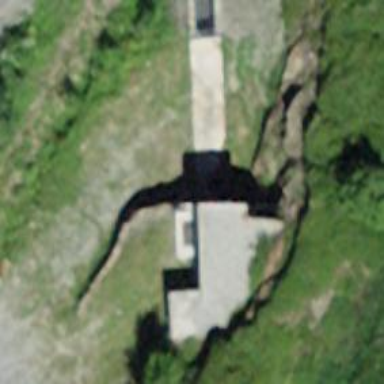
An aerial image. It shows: Retaining wall.